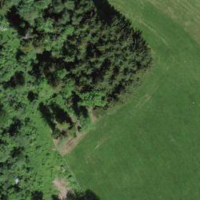
EUNIS habitat code: 44
Species observed at this site:
Lamium galeobdolon